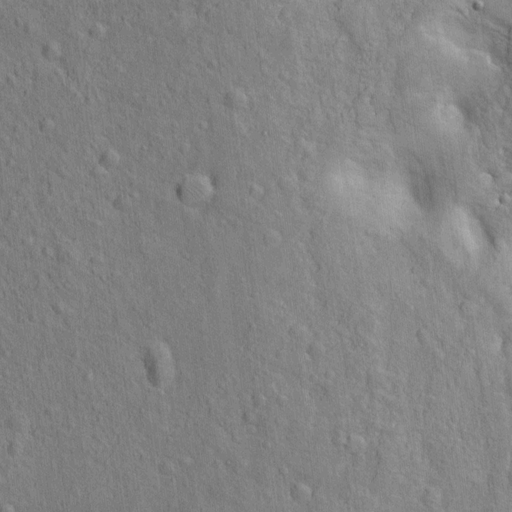
Objects detected: cone, cone